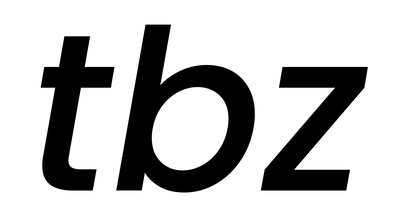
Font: Poppins-MediumItalic